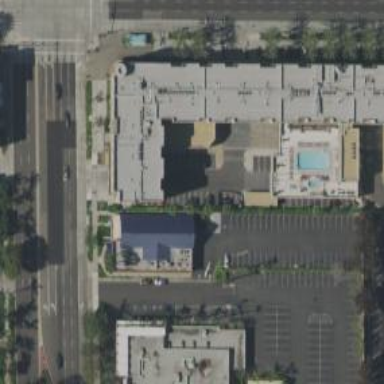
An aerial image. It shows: Hotel building.